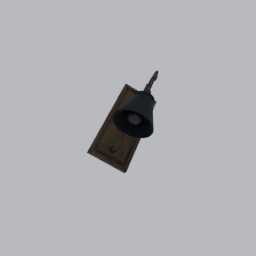
Label: lighting